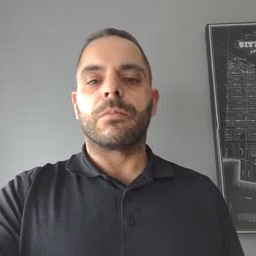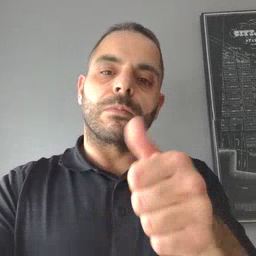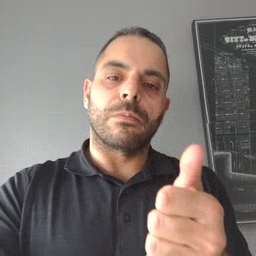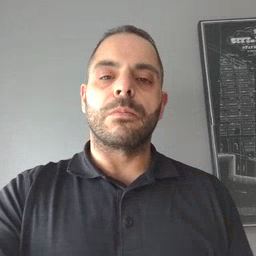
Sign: another